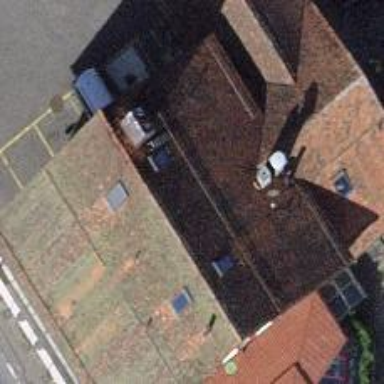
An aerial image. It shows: Restaurant.